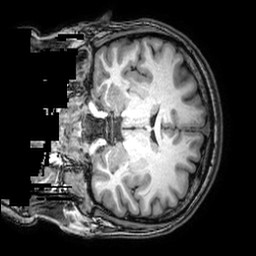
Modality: T1w
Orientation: coronal
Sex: male
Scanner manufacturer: philips
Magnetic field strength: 3 T
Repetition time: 0.008112 s
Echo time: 0.00372 s